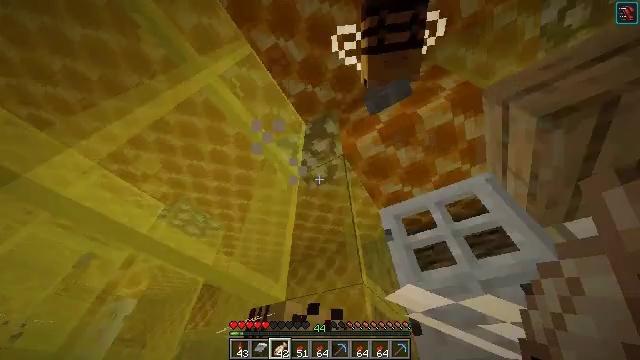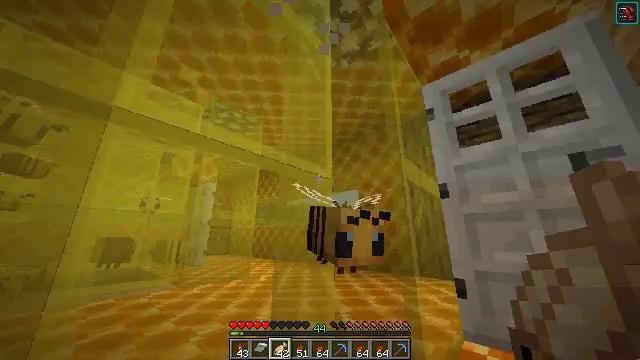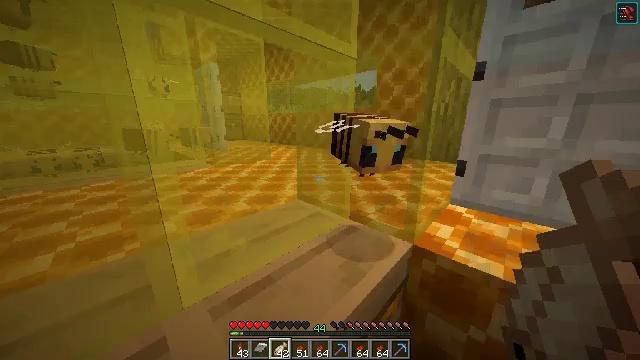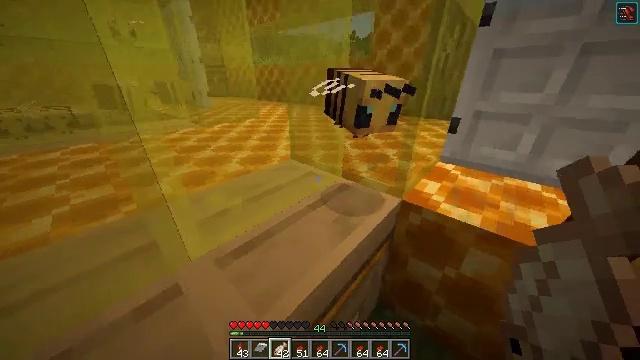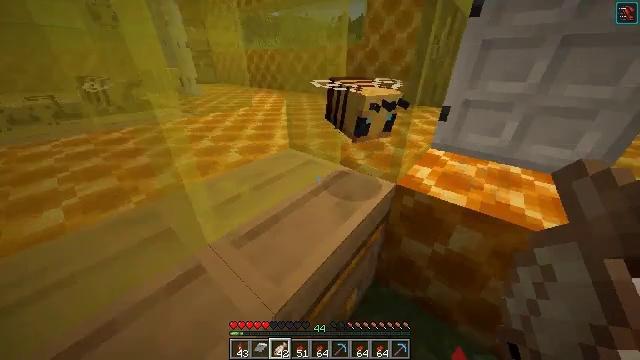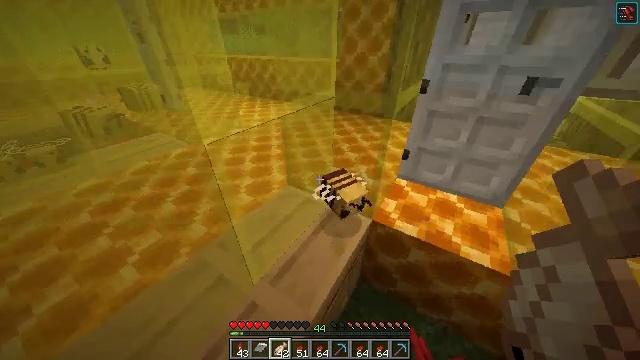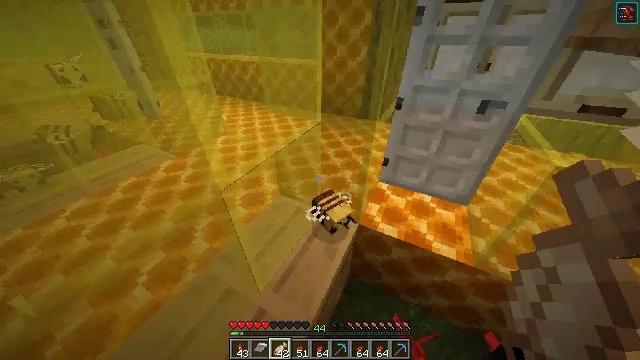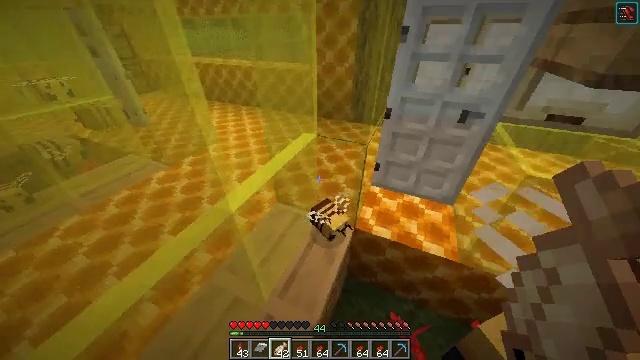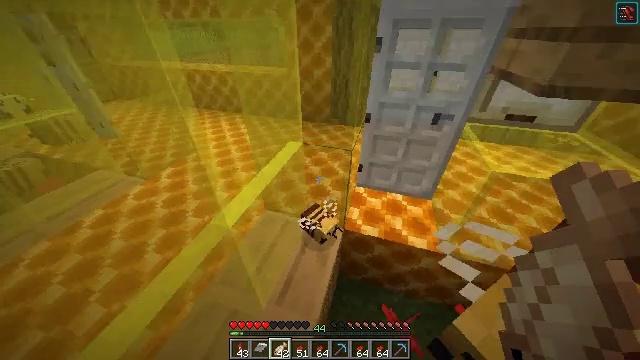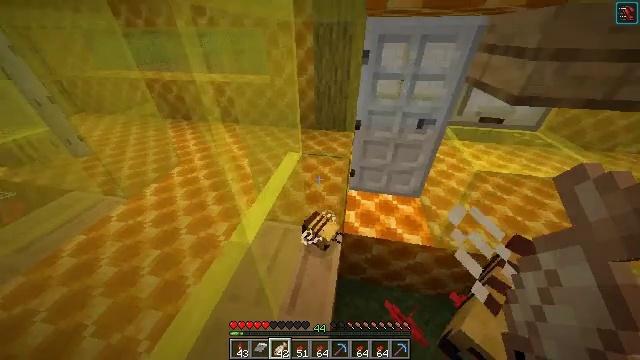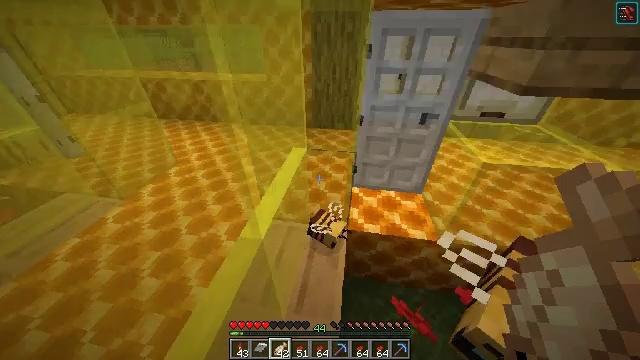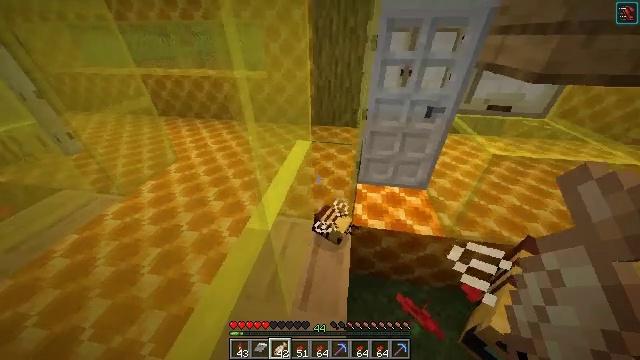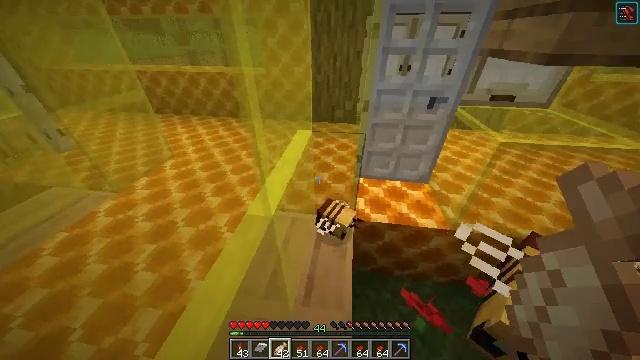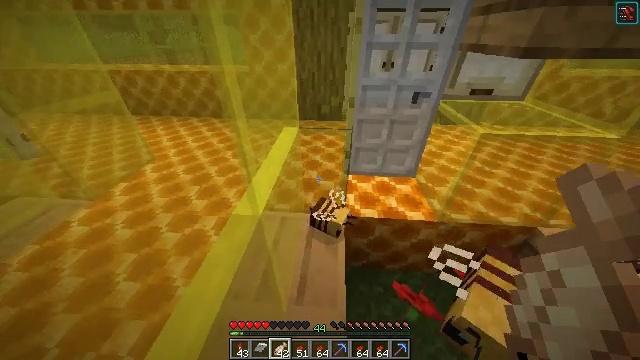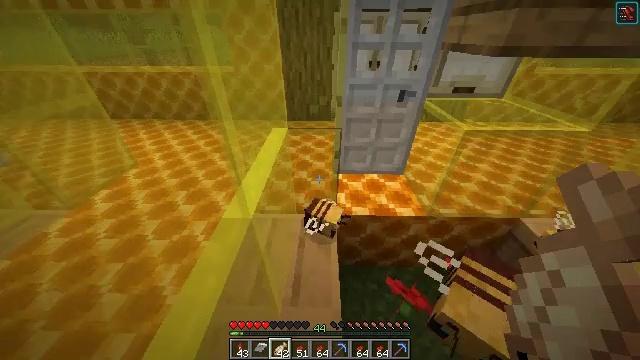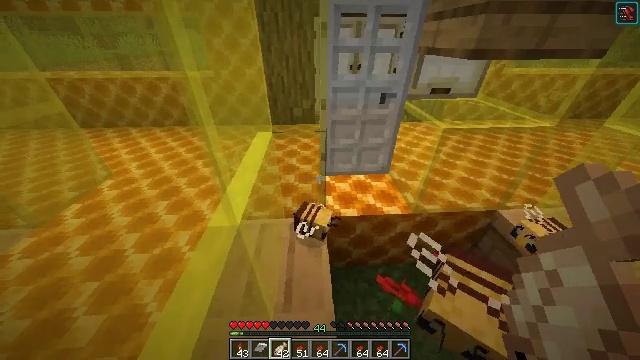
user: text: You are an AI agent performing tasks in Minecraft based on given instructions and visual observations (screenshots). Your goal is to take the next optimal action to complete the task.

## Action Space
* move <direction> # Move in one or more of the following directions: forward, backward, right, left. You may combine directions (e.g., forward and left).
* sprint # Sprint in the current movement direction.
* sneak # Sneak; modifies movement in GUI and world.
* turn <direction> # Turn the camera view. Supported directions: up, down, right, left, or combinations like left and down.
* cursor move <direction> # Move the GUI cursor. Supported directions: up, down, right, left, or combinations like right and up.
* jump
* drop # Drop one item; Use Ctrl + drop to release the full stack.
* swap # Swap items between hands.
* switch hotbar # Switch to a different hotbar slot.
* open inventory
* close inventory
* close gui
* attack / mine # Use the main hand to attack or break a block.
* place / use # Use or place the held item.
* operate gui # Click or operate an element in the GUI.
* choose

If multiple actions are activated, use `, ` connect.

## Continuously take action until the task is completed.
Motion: motion action
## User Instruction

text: Make a honey block from honey bottles.
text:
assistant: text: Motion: turn left and down
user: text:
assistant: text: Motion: turn left and down
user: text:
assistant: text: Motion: turn right and down
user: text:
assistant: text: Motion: move left, turn right and down, jump
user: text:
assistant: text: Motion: move forward and move left, turn right and down, jump
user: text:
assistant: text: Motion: move forward and move left, turn right and down, jump
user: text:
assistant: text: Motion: move forward and move left, turn right, jump
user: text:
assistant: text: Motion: move forward and move left, turn right, jump
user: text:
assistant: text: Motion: move forward and move left, turn right
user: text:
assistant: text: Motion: move forward and move left, turn right
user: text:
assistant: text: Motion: move forward and move left
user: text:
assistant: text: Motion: move forward and move left
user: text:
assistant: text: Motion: move left, turn right
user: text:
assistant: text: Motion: turn right
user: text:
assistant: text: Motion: turn right
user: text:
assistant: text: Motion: no_op
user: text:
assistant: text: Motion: no_op
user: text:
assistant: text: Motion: no_op
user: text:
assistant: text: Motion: no_op
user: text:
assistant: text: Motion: no_op
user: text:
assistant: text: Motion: no_op
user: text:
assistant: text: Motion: no_op
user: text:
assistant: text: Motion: no_op
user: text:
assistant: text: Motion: no_op
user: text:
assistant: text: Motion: no_op
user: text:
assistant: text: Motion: no_op
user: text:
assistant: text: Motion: no_op
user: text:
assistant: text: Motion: move left
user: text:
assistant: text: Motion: move forward and move left
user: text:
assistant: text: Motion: move forward and move left